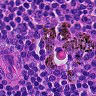
Metastatic tissue present: no